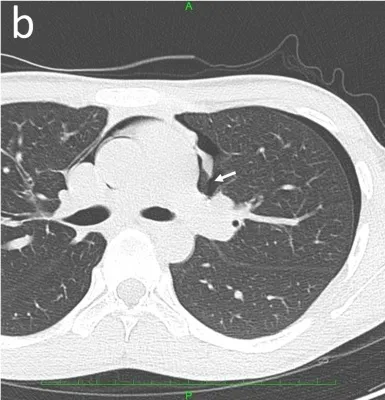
(b) The chest computed tomography scan reveals left pneumothorax, pneumopericardium, and a partial defect of the left pericardium (arrow).
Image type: radiology (ct)